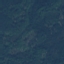
Land use / land cover: Forest